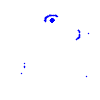
Particle: electron